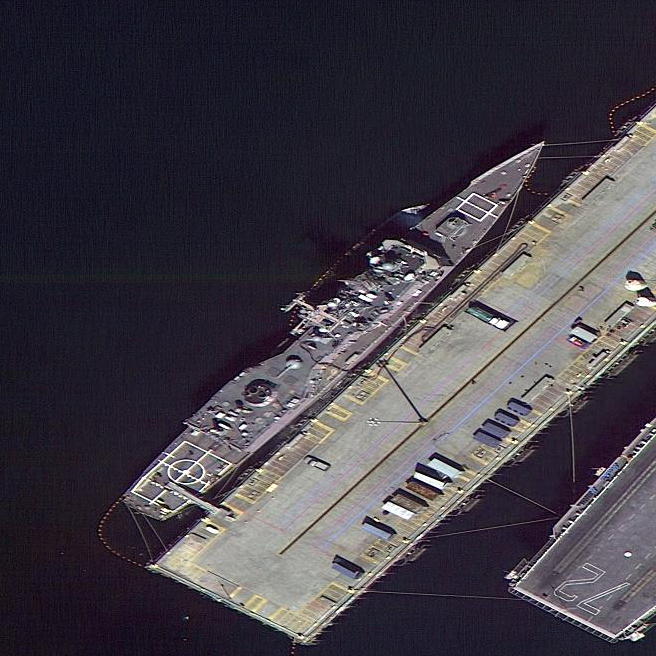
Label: cruiser